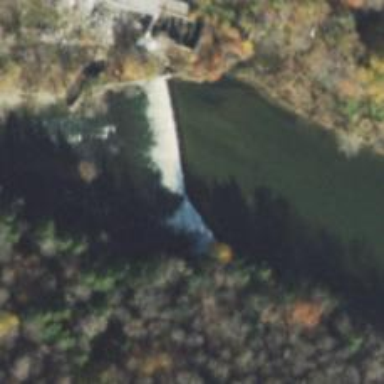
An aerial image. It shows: Weir along the waterway.